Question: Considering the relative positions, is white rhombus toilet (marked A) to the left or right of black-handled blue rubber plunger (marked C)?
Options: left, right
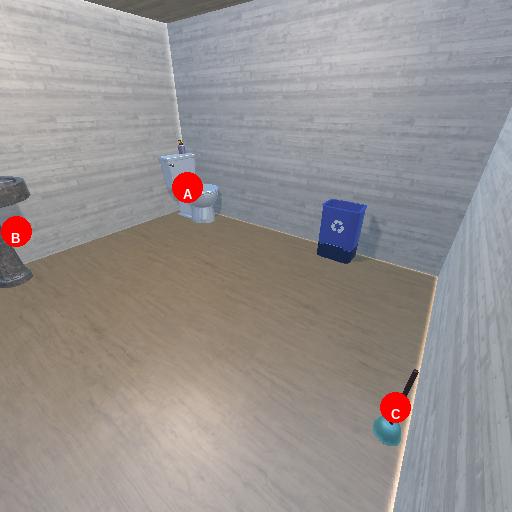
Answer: left